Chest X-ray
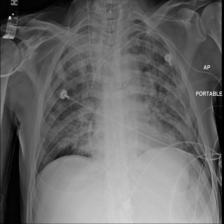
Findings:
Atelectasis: negative
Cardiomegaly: negative
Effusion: negative
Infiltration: positive
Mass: negative
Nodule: negative
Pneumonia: negative
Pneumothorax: negative
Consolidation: negative
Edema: negative
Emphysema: negative
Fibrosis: negative
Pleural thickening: negative
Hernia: negative